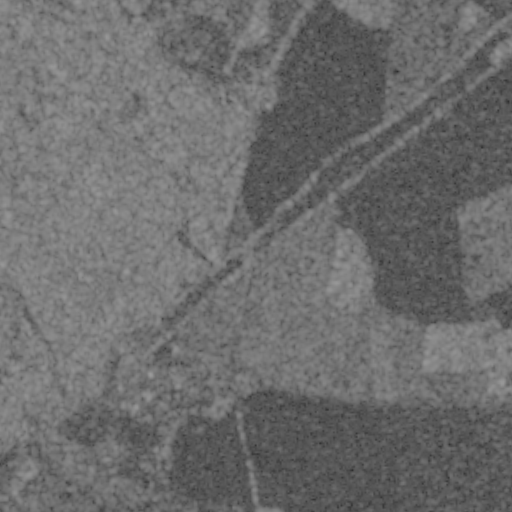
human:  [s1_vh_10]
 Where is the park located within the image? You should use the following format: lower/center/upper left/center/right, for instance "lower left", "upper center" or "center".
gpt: The park is located in the lower left of the image.
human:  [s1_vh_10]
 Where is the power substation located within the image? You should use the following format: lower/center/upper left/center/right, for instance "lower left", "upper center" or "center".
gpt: The power substation is located in the lower center of the image.
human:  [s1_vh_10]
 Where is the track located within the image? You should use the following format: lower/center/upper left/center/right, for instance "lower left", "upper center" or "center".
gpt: There is no track in the image.

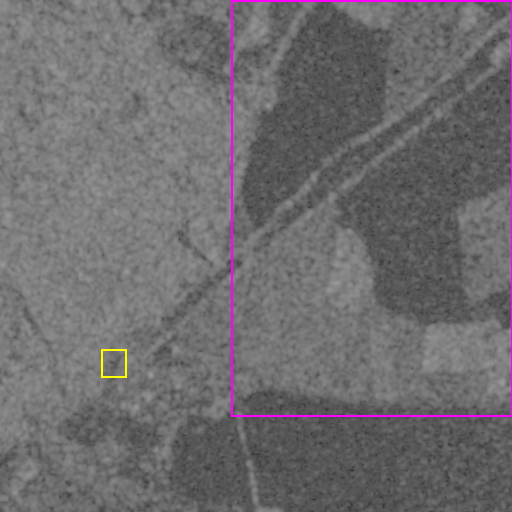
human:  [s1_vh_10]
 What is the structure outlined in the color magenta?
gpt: The structure outlined in magenta is a crop field.
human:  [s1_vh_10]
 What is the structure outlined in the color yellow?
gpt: The structure outlined in yellow is a park.
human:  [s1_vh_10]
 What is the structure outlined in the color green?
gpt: There is no green outline.